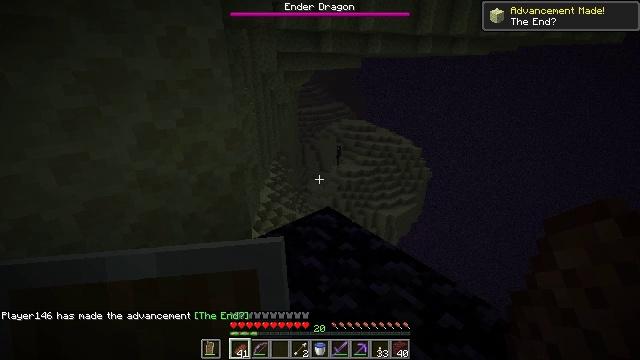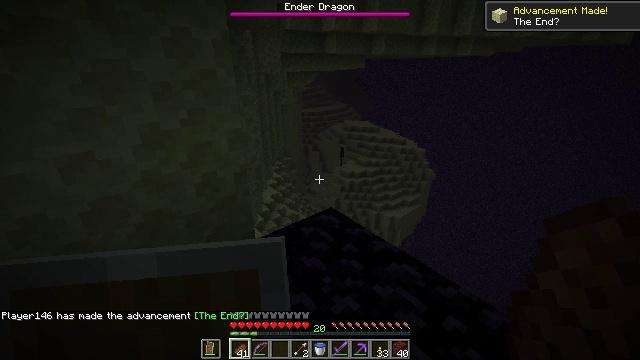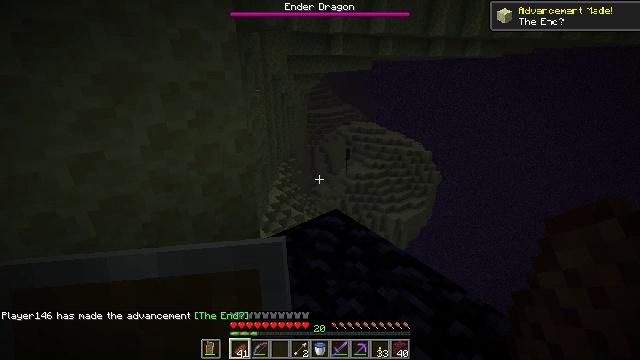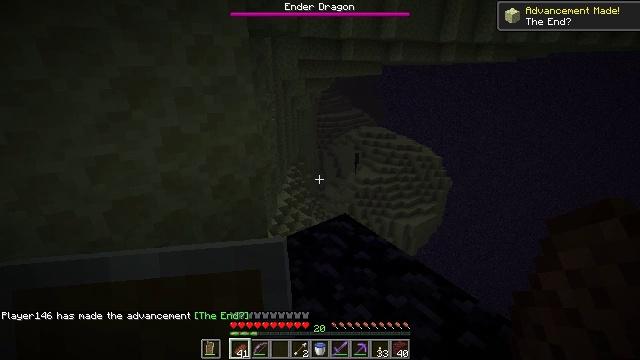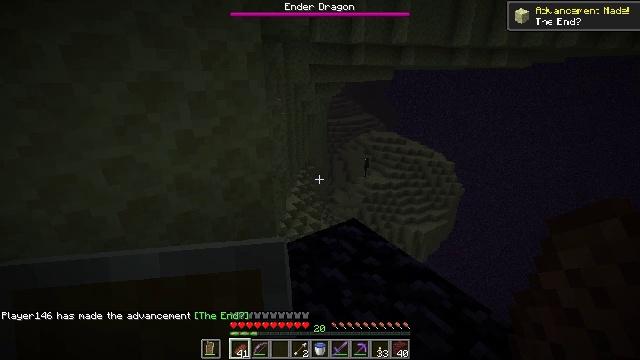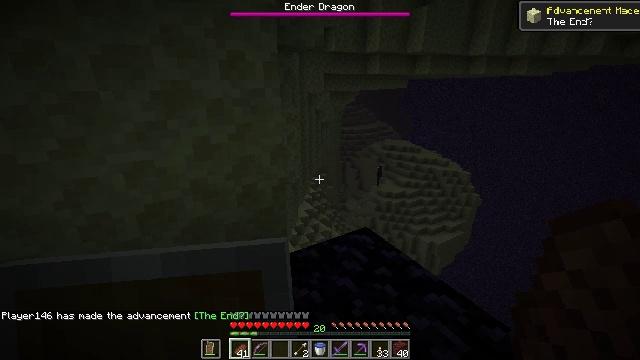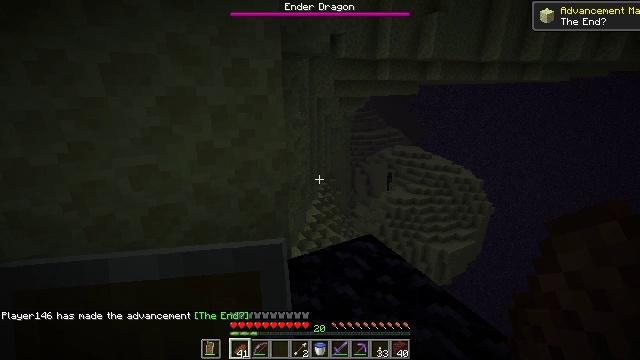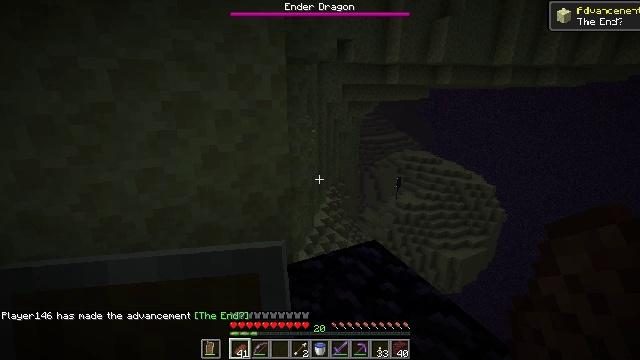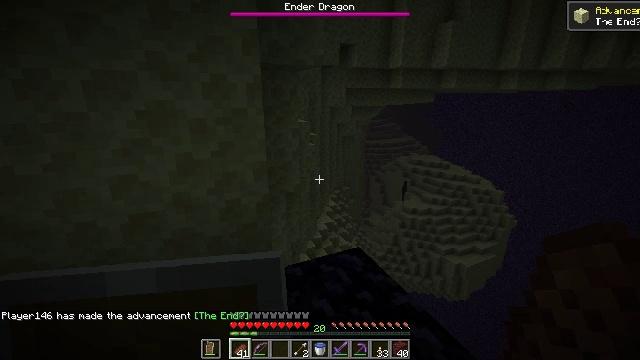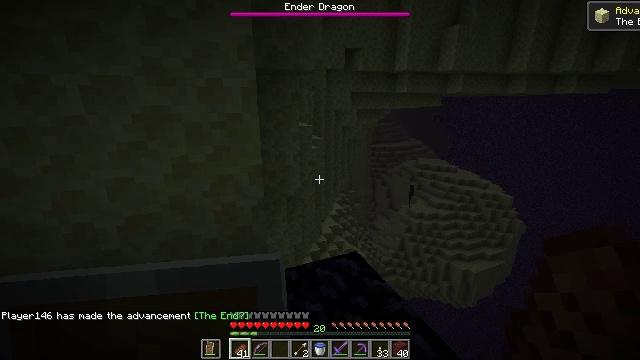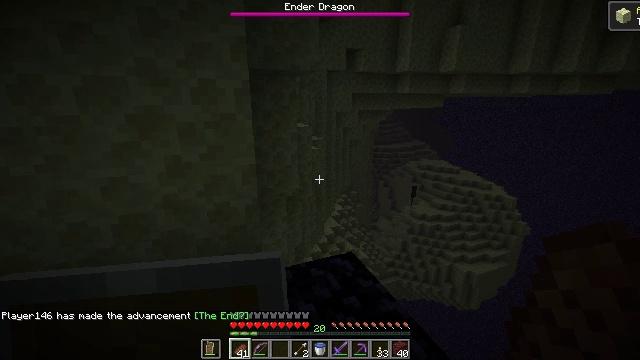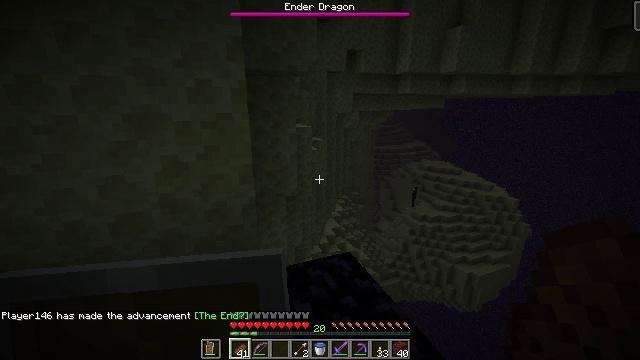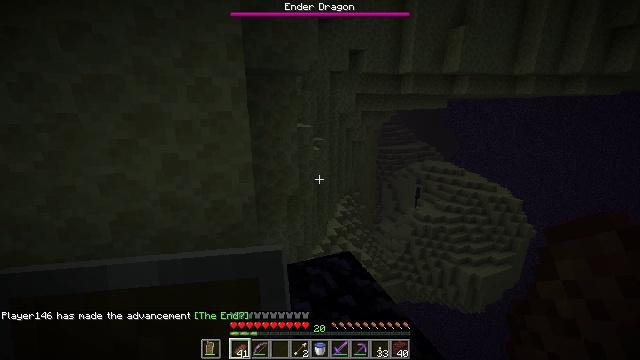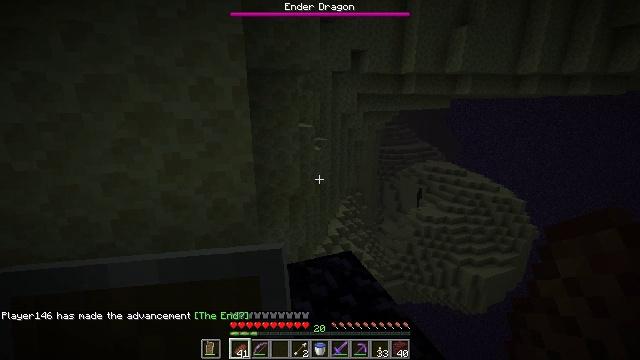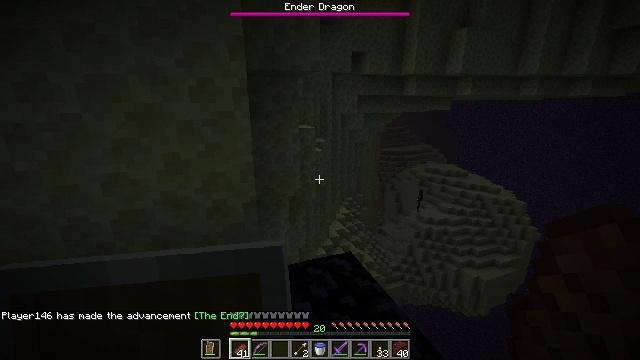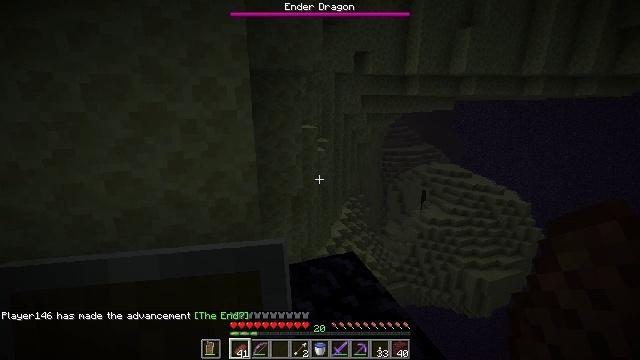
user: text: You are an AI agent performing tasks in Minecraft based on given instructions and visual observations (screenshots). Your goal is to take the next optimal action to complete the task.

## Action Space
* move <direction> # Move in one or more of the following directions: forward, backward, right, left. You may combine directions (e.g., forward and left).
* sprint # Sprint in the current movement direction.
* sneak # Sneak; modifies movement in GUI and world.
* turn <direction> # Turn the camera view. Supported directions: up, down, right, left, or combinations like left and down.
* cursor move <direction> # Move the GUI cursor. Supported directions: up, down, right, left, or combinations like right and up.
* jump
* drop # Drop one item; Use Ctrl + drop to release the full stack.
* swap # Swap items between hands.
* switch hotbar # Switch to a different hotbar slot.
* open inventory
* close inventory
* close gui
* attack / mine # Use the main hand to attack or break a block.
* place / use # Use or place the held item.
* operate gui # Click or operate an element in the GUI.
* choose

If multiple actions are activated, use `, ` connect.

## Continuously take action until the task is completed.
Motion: motion action
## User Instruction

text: Break some end stone blocks.
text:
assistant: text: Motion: no_op
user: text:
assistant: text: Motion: turn left
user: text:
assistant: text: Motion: turn left
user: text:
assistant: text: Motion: turn left
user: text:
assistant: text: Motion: turn left and up
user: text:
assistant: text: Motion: move right, turn left and up
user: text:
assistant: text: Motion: move right, turn left
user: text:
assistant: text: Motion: move right, turn left
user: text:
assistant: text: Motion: turn left
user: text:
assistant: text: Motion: no_op
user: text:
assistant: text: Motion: no_op
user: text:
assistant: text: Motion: no_op
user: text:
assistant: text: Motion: no_op
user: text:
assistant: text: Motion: no_op
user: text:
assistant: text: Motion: no_op
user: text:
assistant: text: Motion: turn left
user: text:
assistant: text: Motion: turn left and up
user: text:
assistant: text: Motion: turn left and up
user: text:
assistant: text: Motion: turn left and up
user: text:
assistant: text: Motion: turn left and up
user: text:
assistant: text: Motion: turn left and up
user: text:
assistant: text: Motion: turn left and up
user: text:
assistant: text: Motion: turn left and up
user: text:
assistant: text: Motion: turn left and up
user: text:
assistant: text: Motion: turn left and up
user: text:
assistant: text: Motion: turn left and up
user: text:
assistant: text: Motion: turn left and up
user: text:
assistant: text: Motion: turn left and up
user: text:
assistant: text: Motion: turn left
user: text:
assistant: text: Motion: turn left